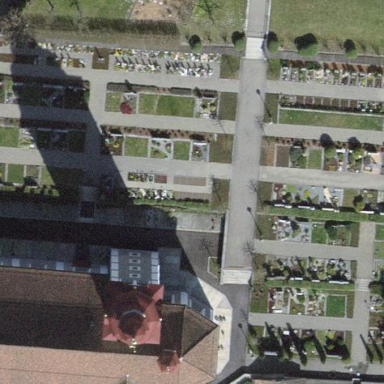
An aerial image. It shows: Graveyard.